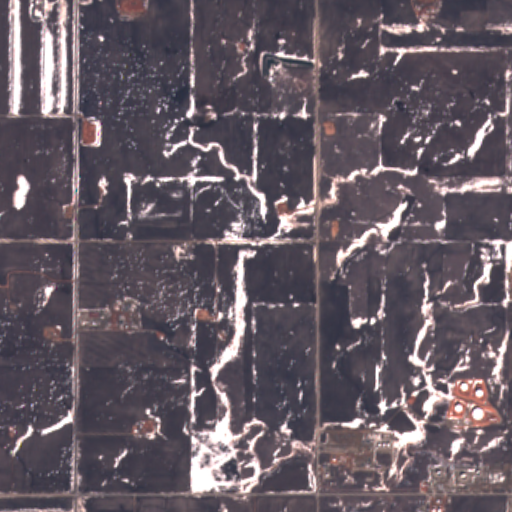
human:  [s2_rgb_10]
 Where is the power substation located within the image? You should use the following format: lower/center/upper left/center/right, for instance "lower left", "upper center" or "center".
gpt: The power substation is located in the lower right of the image.
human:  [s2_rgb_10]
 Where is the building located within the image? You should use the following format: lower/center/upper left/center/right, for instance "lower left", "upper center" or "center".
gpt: The building is located in the center left of the image.
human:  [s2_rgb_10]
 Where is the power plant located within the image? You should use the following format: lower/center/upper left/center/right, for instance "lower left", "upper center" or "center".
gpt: There is no power plant in the image.